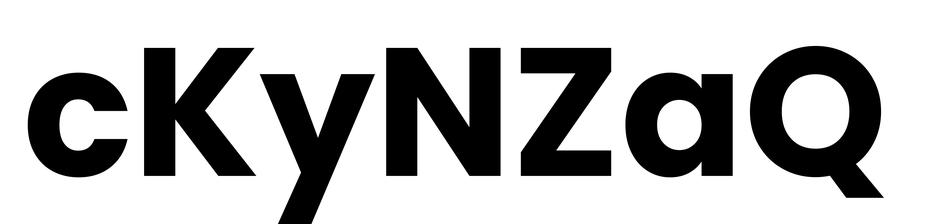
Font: Poppins-Bold